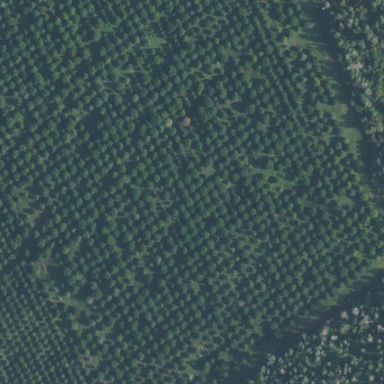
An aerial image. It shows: Orchard filled with macadamia trees.